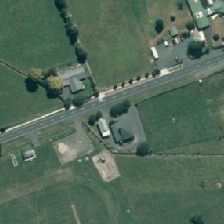
Land cover: urban_build_up